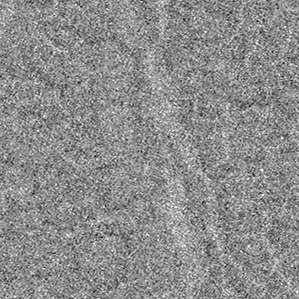
Label: frost